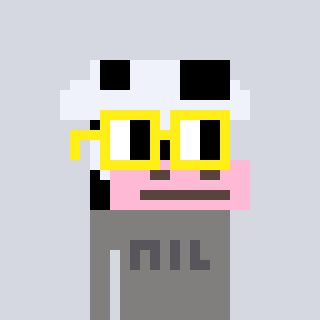
a pixel art character with square yellow glasses, a cow-shaped head and a bluegrey-colored body on a cool background